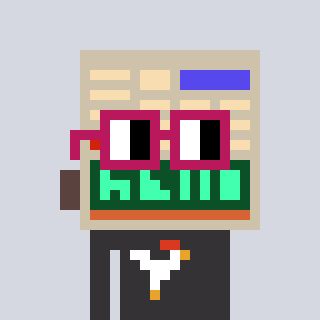
a pixel art character with square dark red glasses, a calculator-shaped head and a grayscale-colored body on a cool background